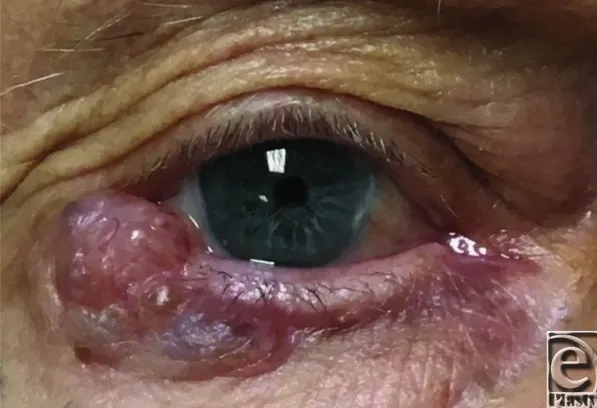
Gross image of eyelid lesion.
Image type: medical_photograph (other_medical_photograph)